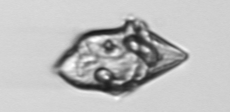
Label: Gyrodinium